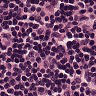
Metastatic tissue present: no